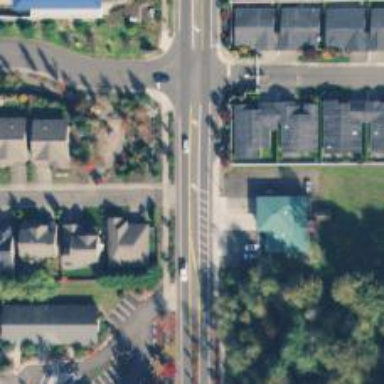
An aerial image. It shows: Tertiary road with asphalt surface and sidewalk on the left side.